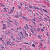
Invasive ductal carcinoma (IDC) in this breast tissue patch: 1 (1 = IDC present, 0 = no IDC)